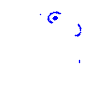
Particle: electron